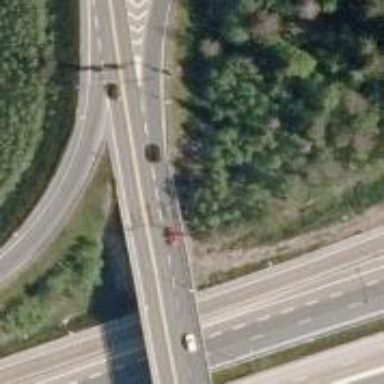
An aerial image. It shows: Asphalt trunk highway.